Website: lowes
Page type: customer-info-address
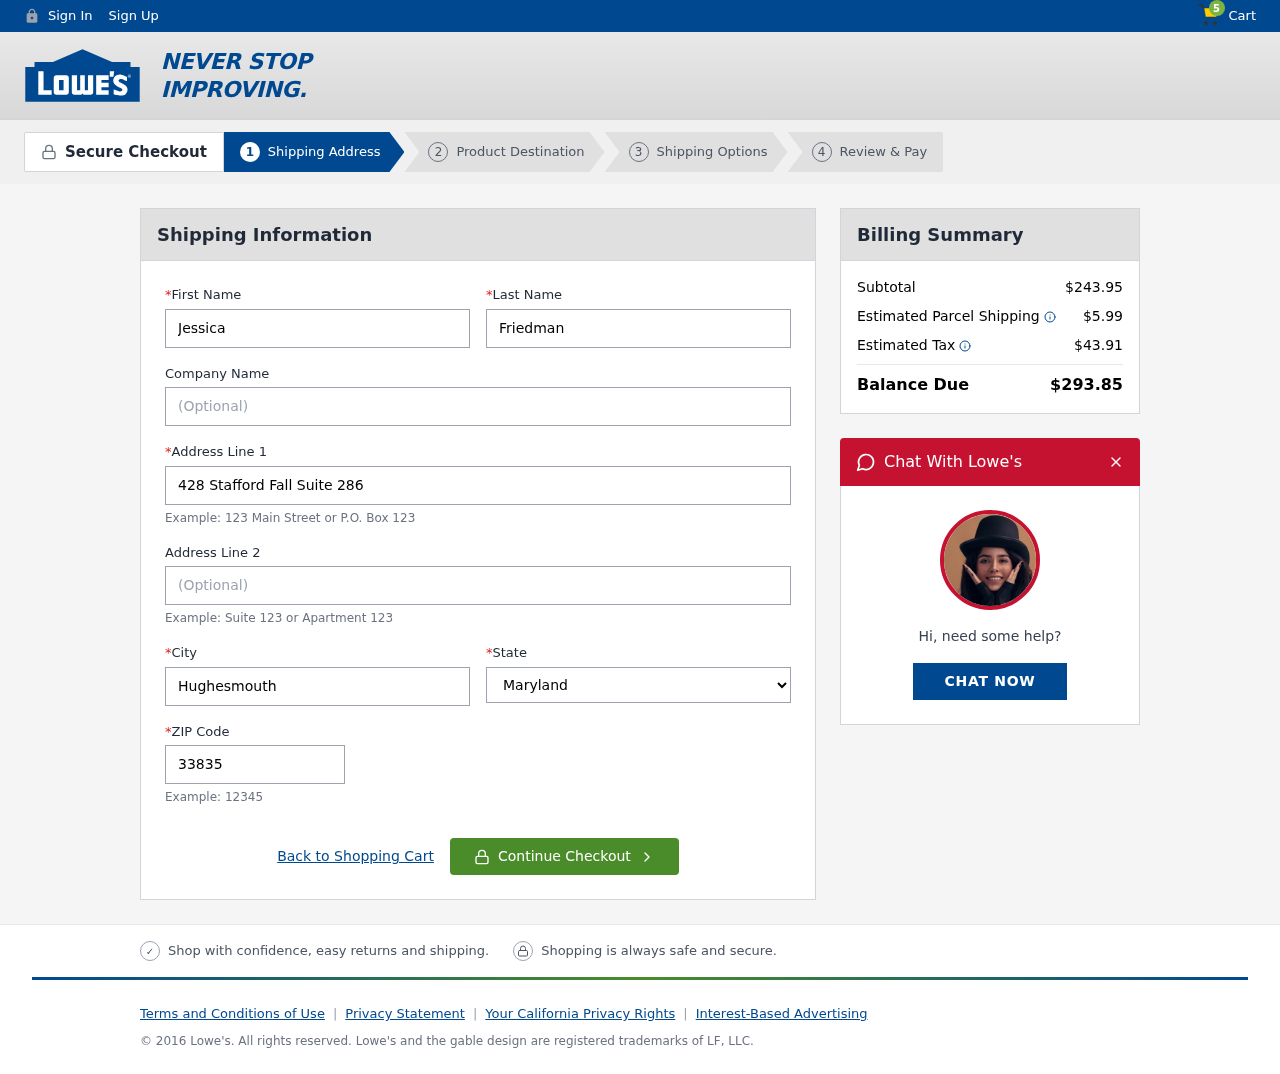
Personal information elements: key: PII_CITY
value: Hughesmouth
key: PII_FIRSTNAME
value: Jessica
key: PII_LASTNAME
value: Friedman
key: PII_POSTCODE
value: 33835
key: PII_STATE
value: Maryland
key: PII_STREET
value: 428 Stafford Fall Suite 286
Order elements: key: ORDER_NUM_ITEMS
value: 5
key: ORDER_SUBTOTAL
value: $243.95
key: ORDER_SHIPPING_COST
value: $5.99
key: ORDER_TAX
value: $43.91
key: ORDER_TOTAL
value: $293.85